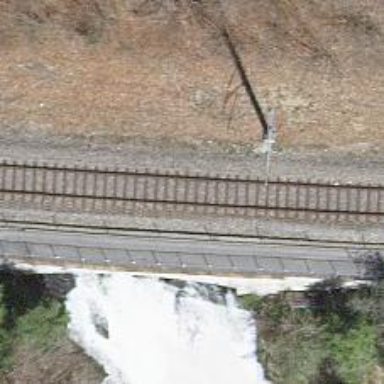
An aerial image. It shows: Railway bridge with electrified tracks and single contact line.